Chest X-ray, AP view. Patient: 45 years old, sex M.
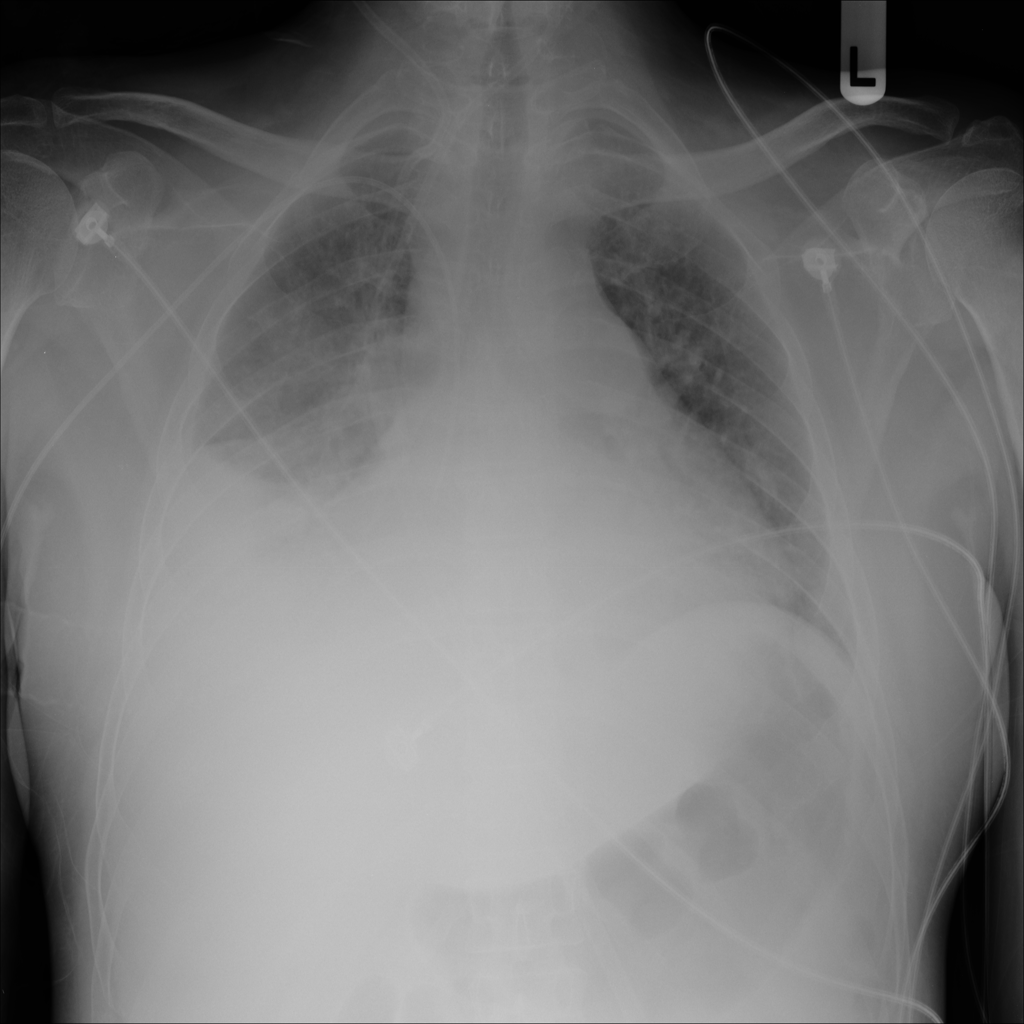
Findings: Atelectasis, Consolidation